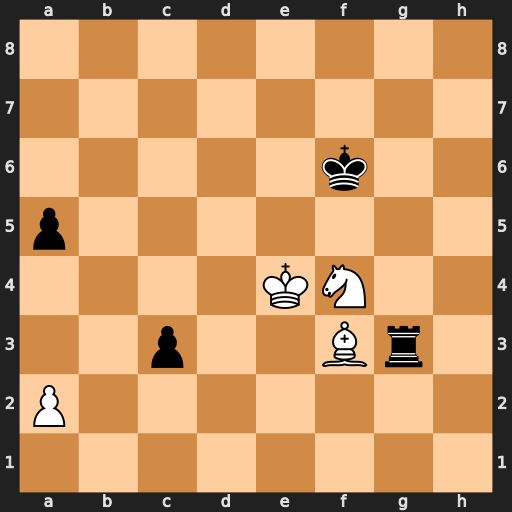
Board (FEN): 8/8/5k2/p7/4KN2/2p2Br1/P7/8
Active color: w
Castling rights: -
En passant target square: -
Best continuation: Nh5+ Ke7 Nxg3